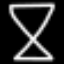
Label: hourglass